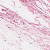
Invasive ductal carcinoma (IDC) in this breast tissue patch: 0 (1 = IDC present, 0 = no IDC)